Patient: sex M, age 17
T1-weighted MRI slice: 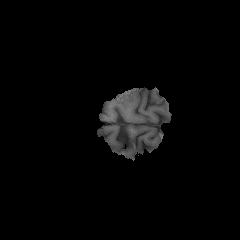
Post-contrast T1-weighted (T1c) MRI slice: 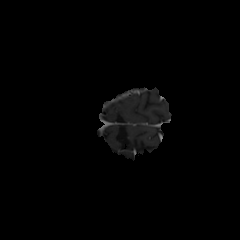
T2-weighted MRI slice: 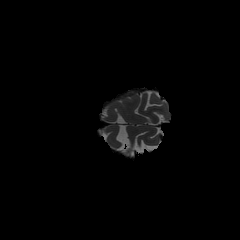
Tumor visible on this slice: no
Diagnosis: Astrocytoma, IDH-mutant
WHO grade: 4